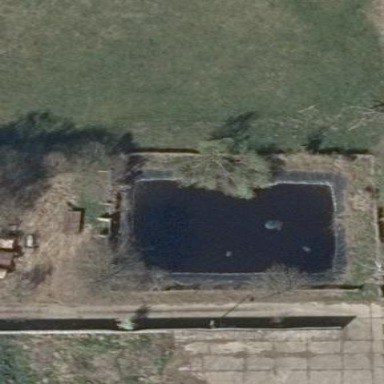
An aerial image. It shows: Pond with natural water.